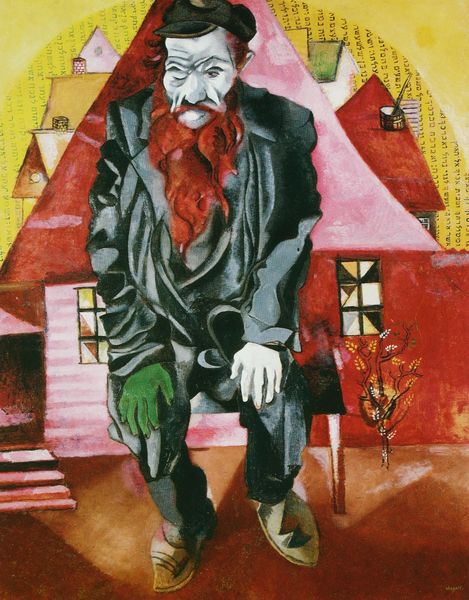
Titel: Alter Jude in Hell-Rot
Künstler: Marc Chagall
Standort: St. Petersburg
Institution: Russisches Museum
Schlagwörter: hand, himmel, mann, gelb, grün, sitzen, blume, fenster, handschuh, hintergrund, licht, schwarz, blick, dach, haus, rot, schal, tuch, bart, hose, jacke, kappe, mütze, schnurrbart, mensch, hände, sonne, mantel, kreis, schrift, alter mann, schuhe, russland, abstrakt, dächer, bank, treppe, treppen, traum, gross, picasso, chagall